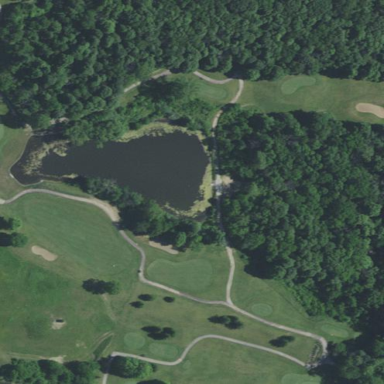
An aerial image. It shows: Water hazard on golf course.